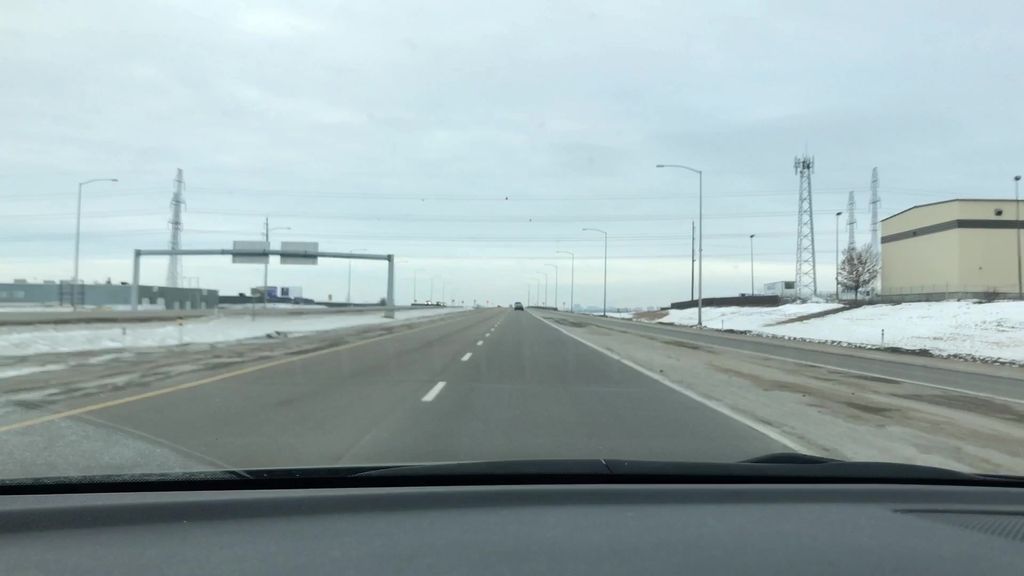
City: edmonton